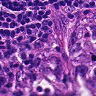
Metastatic tissue present: yes